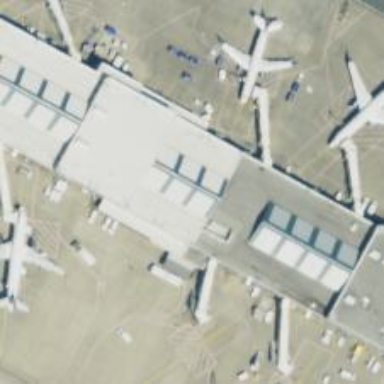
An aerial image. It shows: Information terminal.